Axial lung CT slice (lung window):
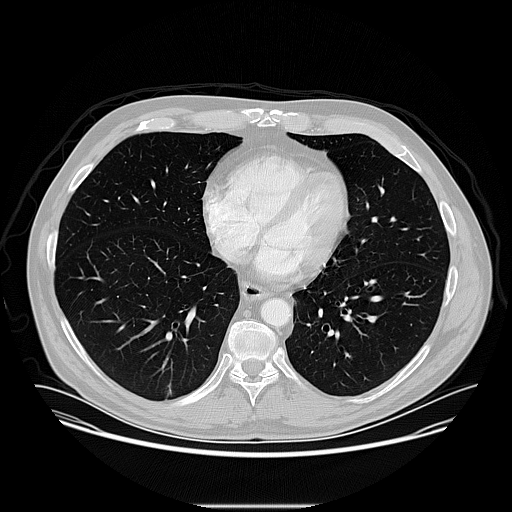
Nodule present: no